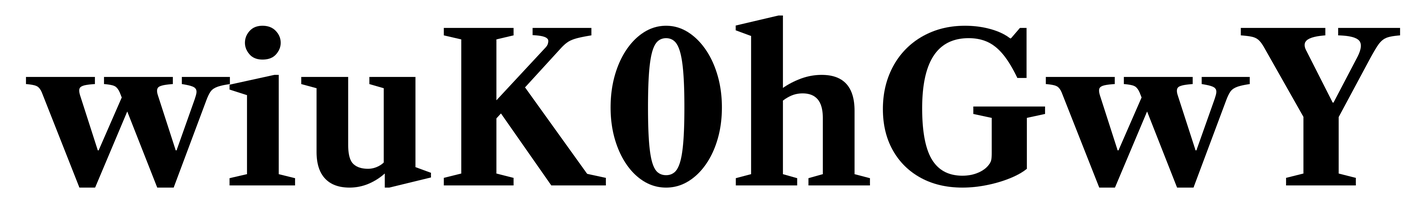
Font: LibreCaslonText_Bold